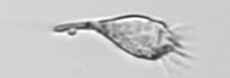
Label: Paratontonia_gracillima